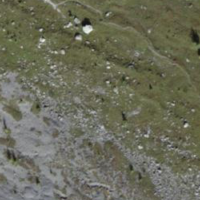
EUNIS habitat code: 23
Species observed at this site:
Hedysarum hedysaroides